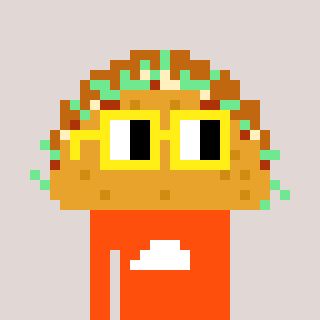
a pixel art character with square yellow glasses, a taco-shaped head and a orange-colored body on a warm background